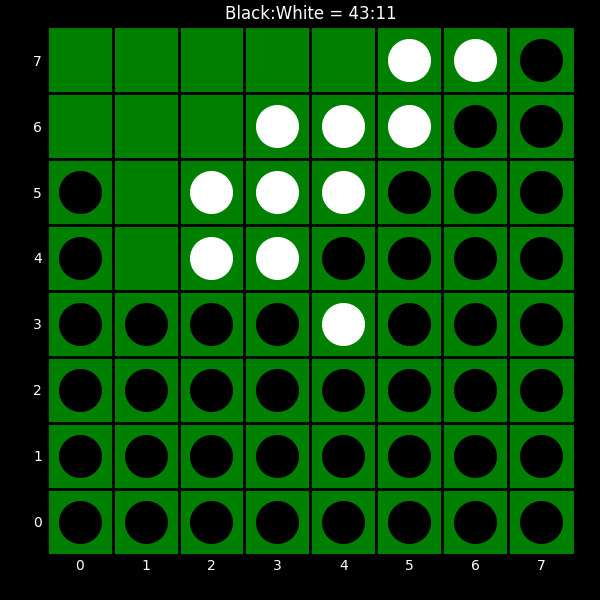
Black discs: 43
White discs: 11